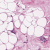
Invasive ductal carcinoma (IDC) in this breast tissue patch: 0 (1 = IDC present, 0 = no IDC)